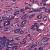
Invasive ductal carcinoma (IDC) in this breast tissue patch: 1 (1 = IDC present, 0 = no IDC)